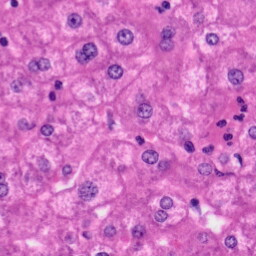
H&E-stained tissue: Liver